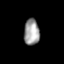
Tissue: prostate
Cell type: Fibroblasts
Senescence score: 0.6846
Nuclear area (px): 402
Mean DAPI intensity: 156.475